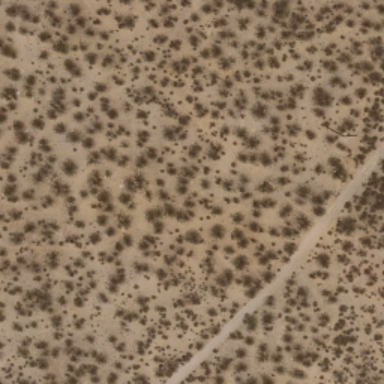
This is a chaparral .